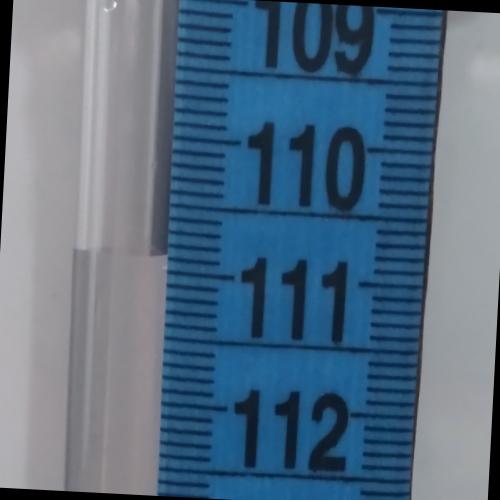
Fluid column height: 110.9 cm